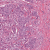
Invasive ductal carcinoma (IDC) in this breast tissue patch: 1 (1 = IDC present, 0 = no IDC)